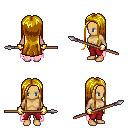
a pixel art fantasy rpg character, female body template, human, tanned skin, pink tattered cape, red pants, blonde extra-long hairstyle, gold gloves, spear, four views (front, back, left, right), 2x2 character sprite sheet, small pixel art, hard edges, no anti-aliasing